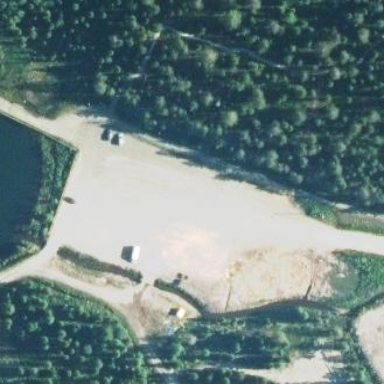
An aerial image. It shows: Unpaved parking area.